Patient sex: M
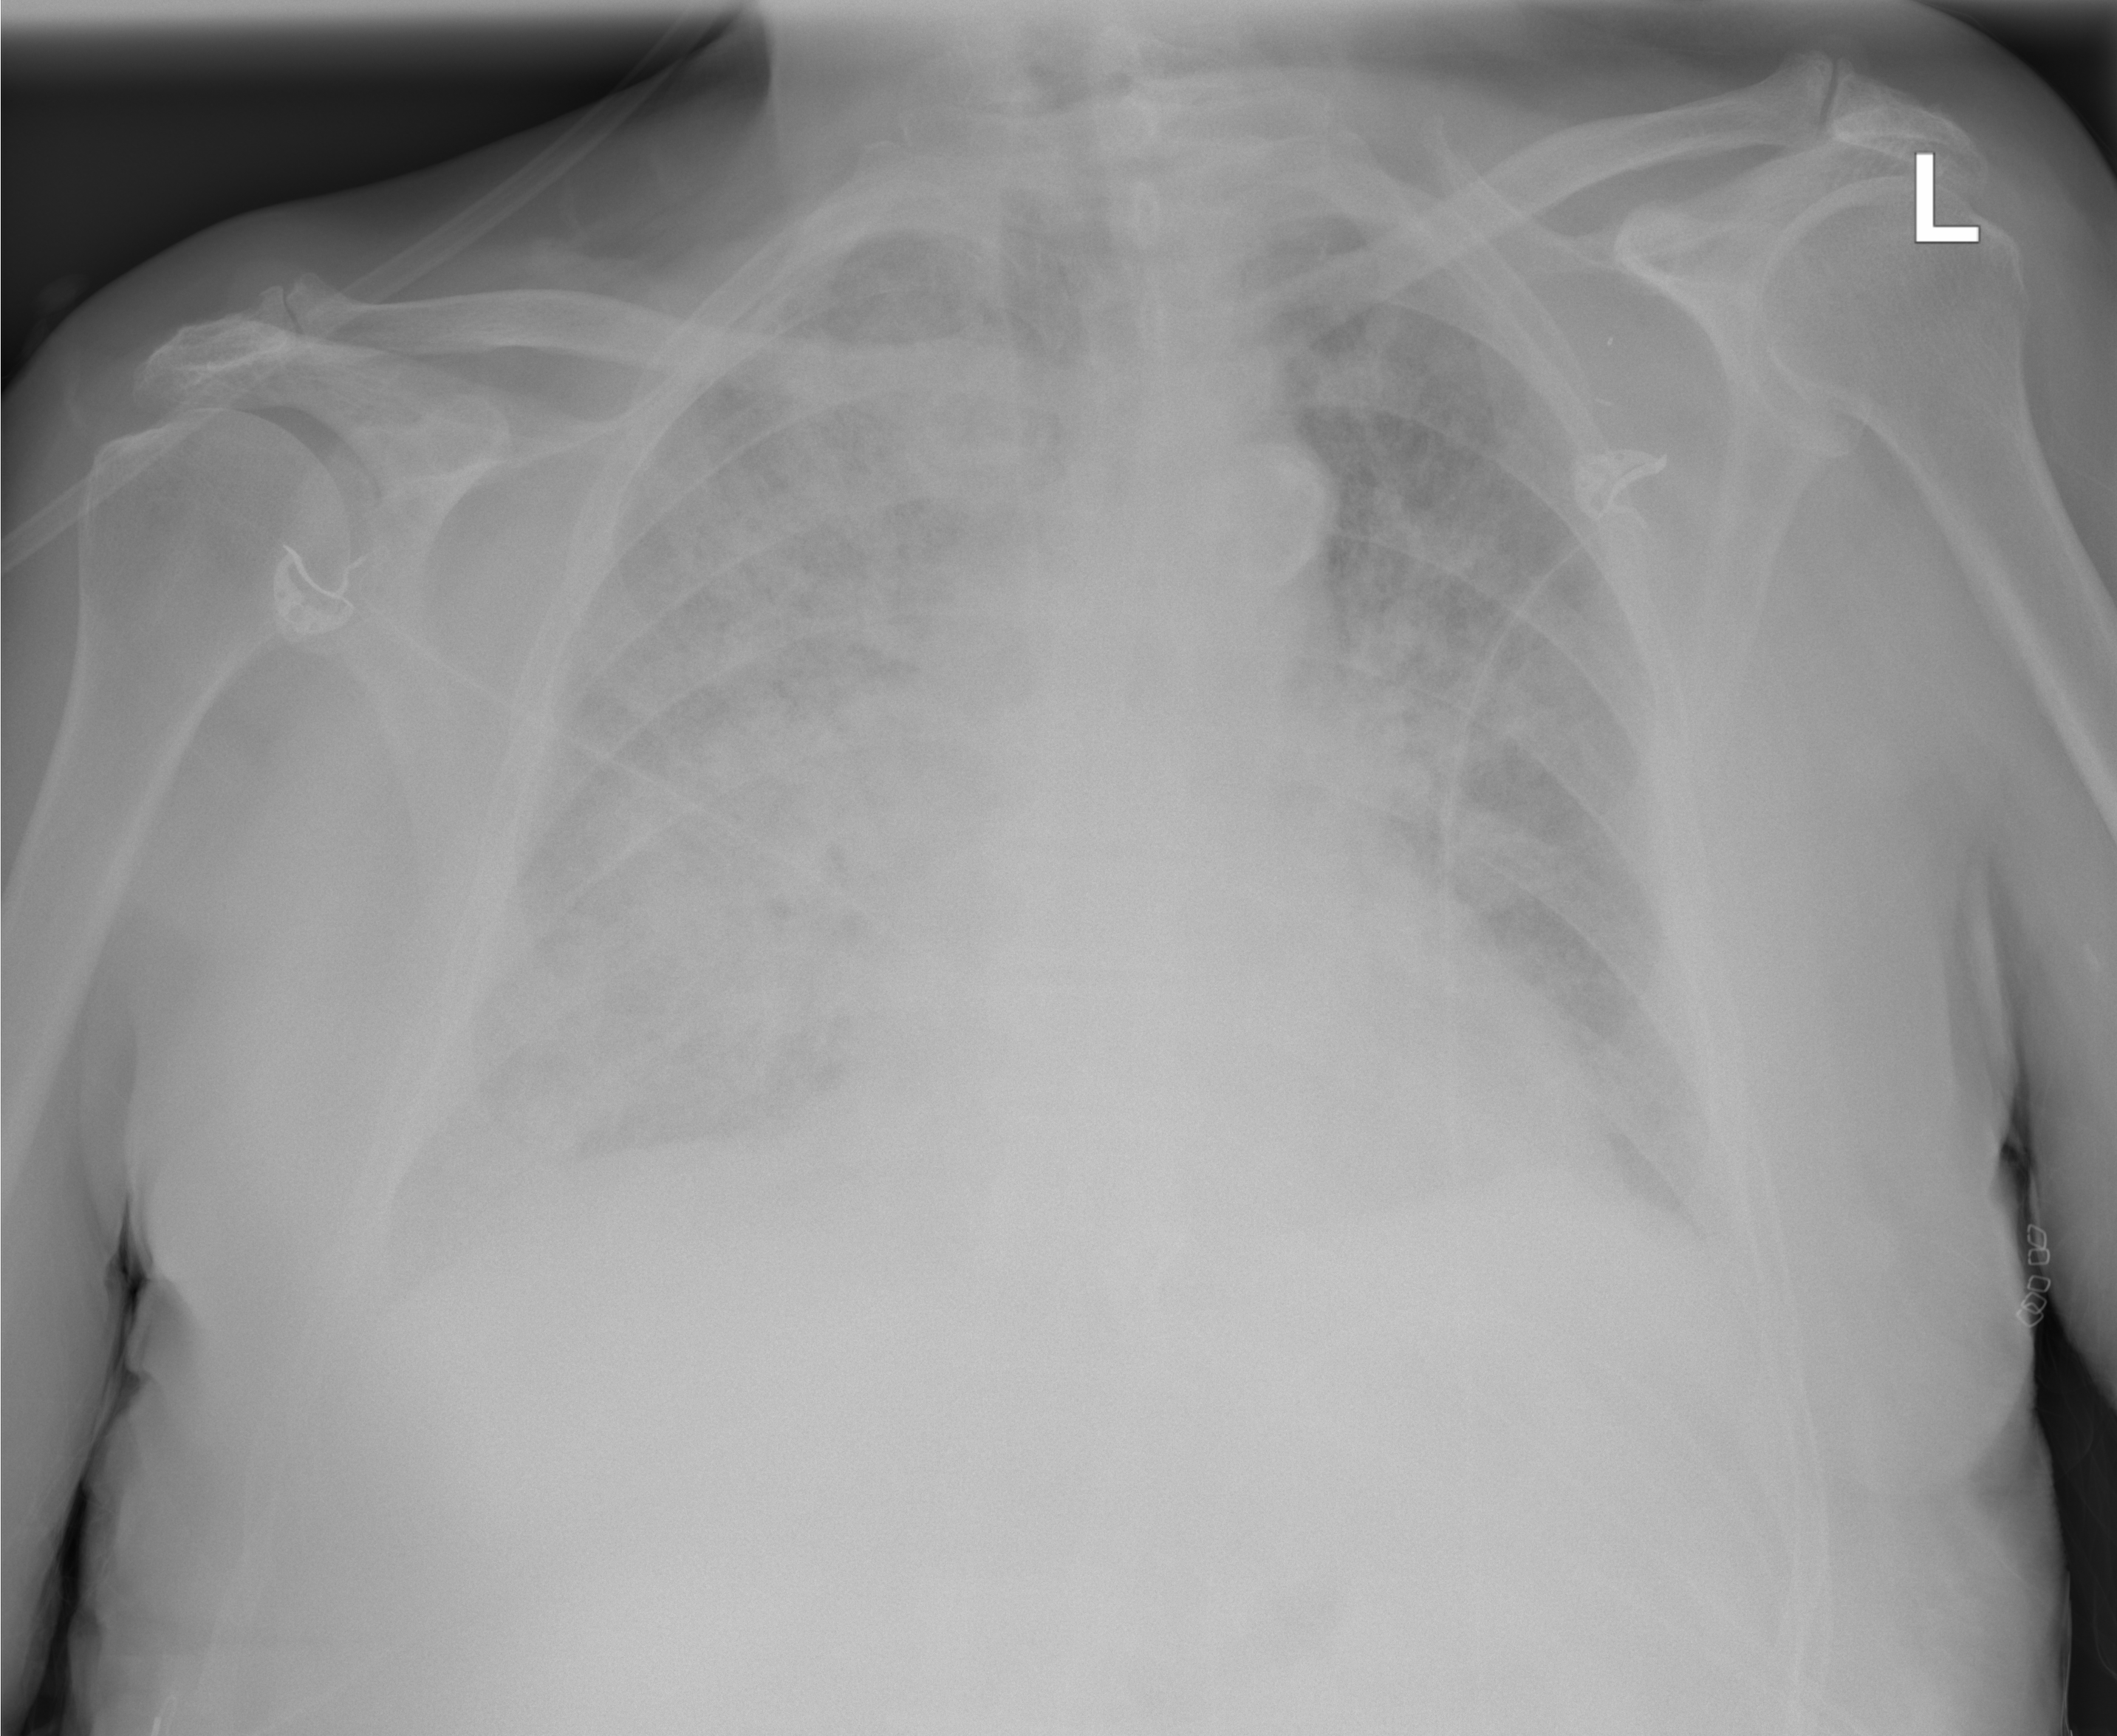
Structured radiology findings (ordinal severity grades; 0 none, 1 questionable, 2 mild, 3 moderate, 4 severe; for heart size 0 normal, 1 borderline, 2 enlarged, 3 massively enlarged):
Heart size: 2
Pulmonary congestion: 2
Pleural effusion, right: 2
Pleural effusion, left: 2
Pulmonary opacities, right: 4
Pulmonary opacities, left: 3
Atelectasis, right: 2
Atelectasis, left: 2